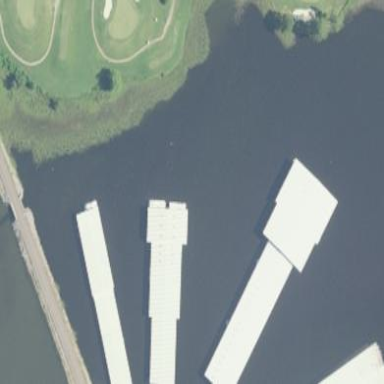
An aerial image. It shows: Boathouse building.